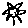
Label: flower